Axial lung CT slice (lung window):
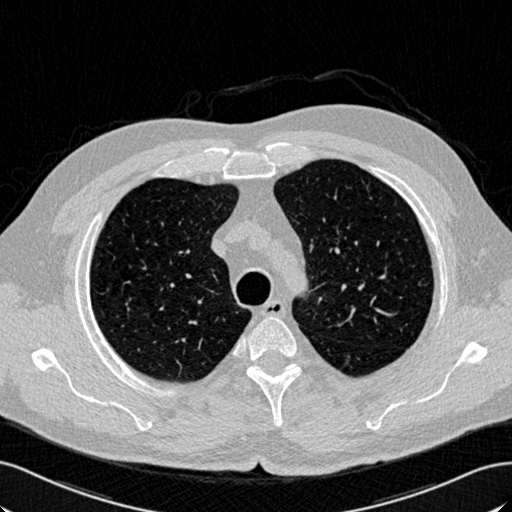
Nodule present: no